【题型】填空题　【知识点】平面几何　【难度】medium
如图，由4个全等的直角三角形拼成一个大正方形$ABCD$，内部形成一个小正方形$MNPQ$。如果正方形$MNPQ$的面积是正方形$ABCD$面积的一半，那么$\angle ABM$的度数是\underline{\ \ \ \ \ }。

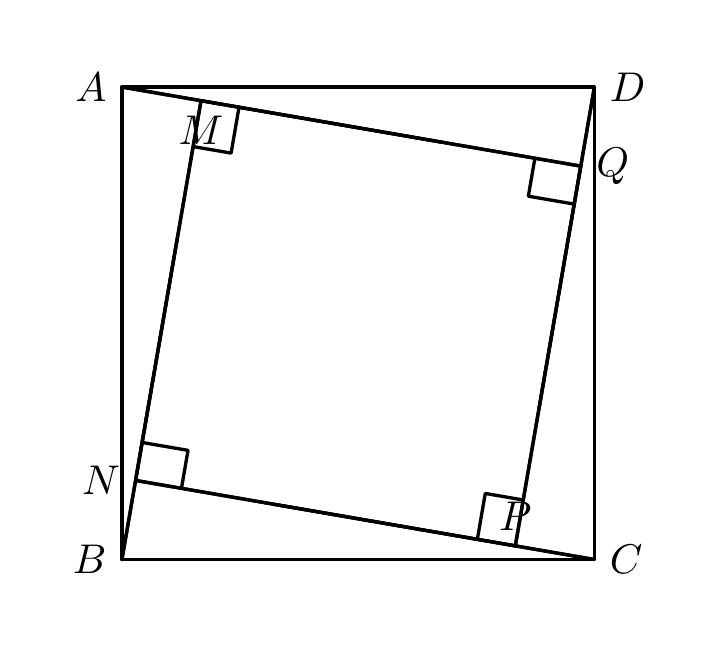
【解答】
【答案】$15^\circ$

【解析】解：设$AM = a$，$BM = b$，
则正方形$ABCD$的面积$= AB^2 = a^2 + b^2$，正方形$MNPQ$的面积$= MN^2 = (b - a)^2$。

$\because$ 正方形$MNPQ$的面积是正方形$ABCD$面积的一半，
$\therefore (b - a)^2 = \frac{1}{2}(a^2 + b^2)$，
整理得：$a^2 - 4ab + b^2 = 0$。

$\because b \neq 0$，等式两边同除以$b^2$得：
$\left(\frac{a}{b}\right)^2 - 4 \cdot \frac{a}{b} + 1 = 0$，
解得$\frac{a}{b} = 2 + \sqrt{3}$（舍），$\frac{a}{b} = 2 - \sqrt{3}$，
$\therefore a = (2 - \sqrt{3})b$。

如图，连接$BD$交$AQ$于点$E$，

$\because \angle BME = \angle DQE = 90^\circ$，$\angle BEM = \angle DEQ$，
$\therefore \triangle BEM \backsim \triangle DEQ$，
$\therefore \frac{ME}{QE} = \frac{BM}{DQ} = \frac{b}{a} = \frac{b}{(2 - \sqrt{3})b} = 2 + \sqrt{3}$，

$\therefore ME = \frac{2 + \sqrt{3}}{2 + \sqrt{3} + 1} \cdot MQ = \frac{2 + \sqrt{3}}{3 + \sqrt{3}} \cdot (b - a) = \frac{2 + \sqrt{3}}{3 + \sqrt{3}} \cdot (\sqrt{3} - 1)b$，

$\therefore \tan\angle MBE = \frac{ME}{BM} = \frac{\frac{2 + \sqrt{3}}{3 + \sqrt{3}}(\sqrt{3} - 1)b}{b} = \frac{2 + \sqrt{3}}{3 + \sqrt{3}} \times (\sqrt{3} - 1) = \frac{\sqrt{3}}{3}$，
$\therefore \angle MBE = 30^\circ$。

又$\because$ 正方形$ABCD$中$\angle ABD = 45^\circ$，
$\therefore \angle ABM = \angle ABD - \angle MBE = 45^\circ - 30^\circ = 15^\circ$。

故答案为：$15^\circ$。
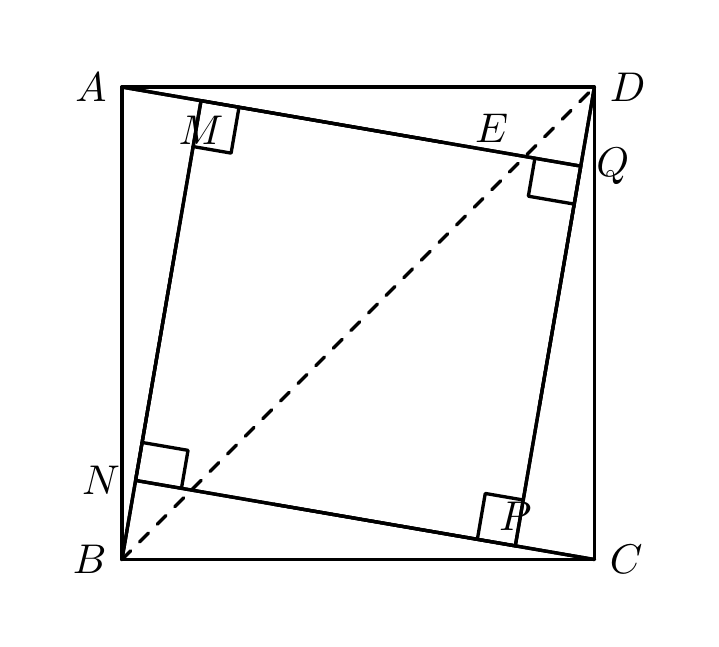